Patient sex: M
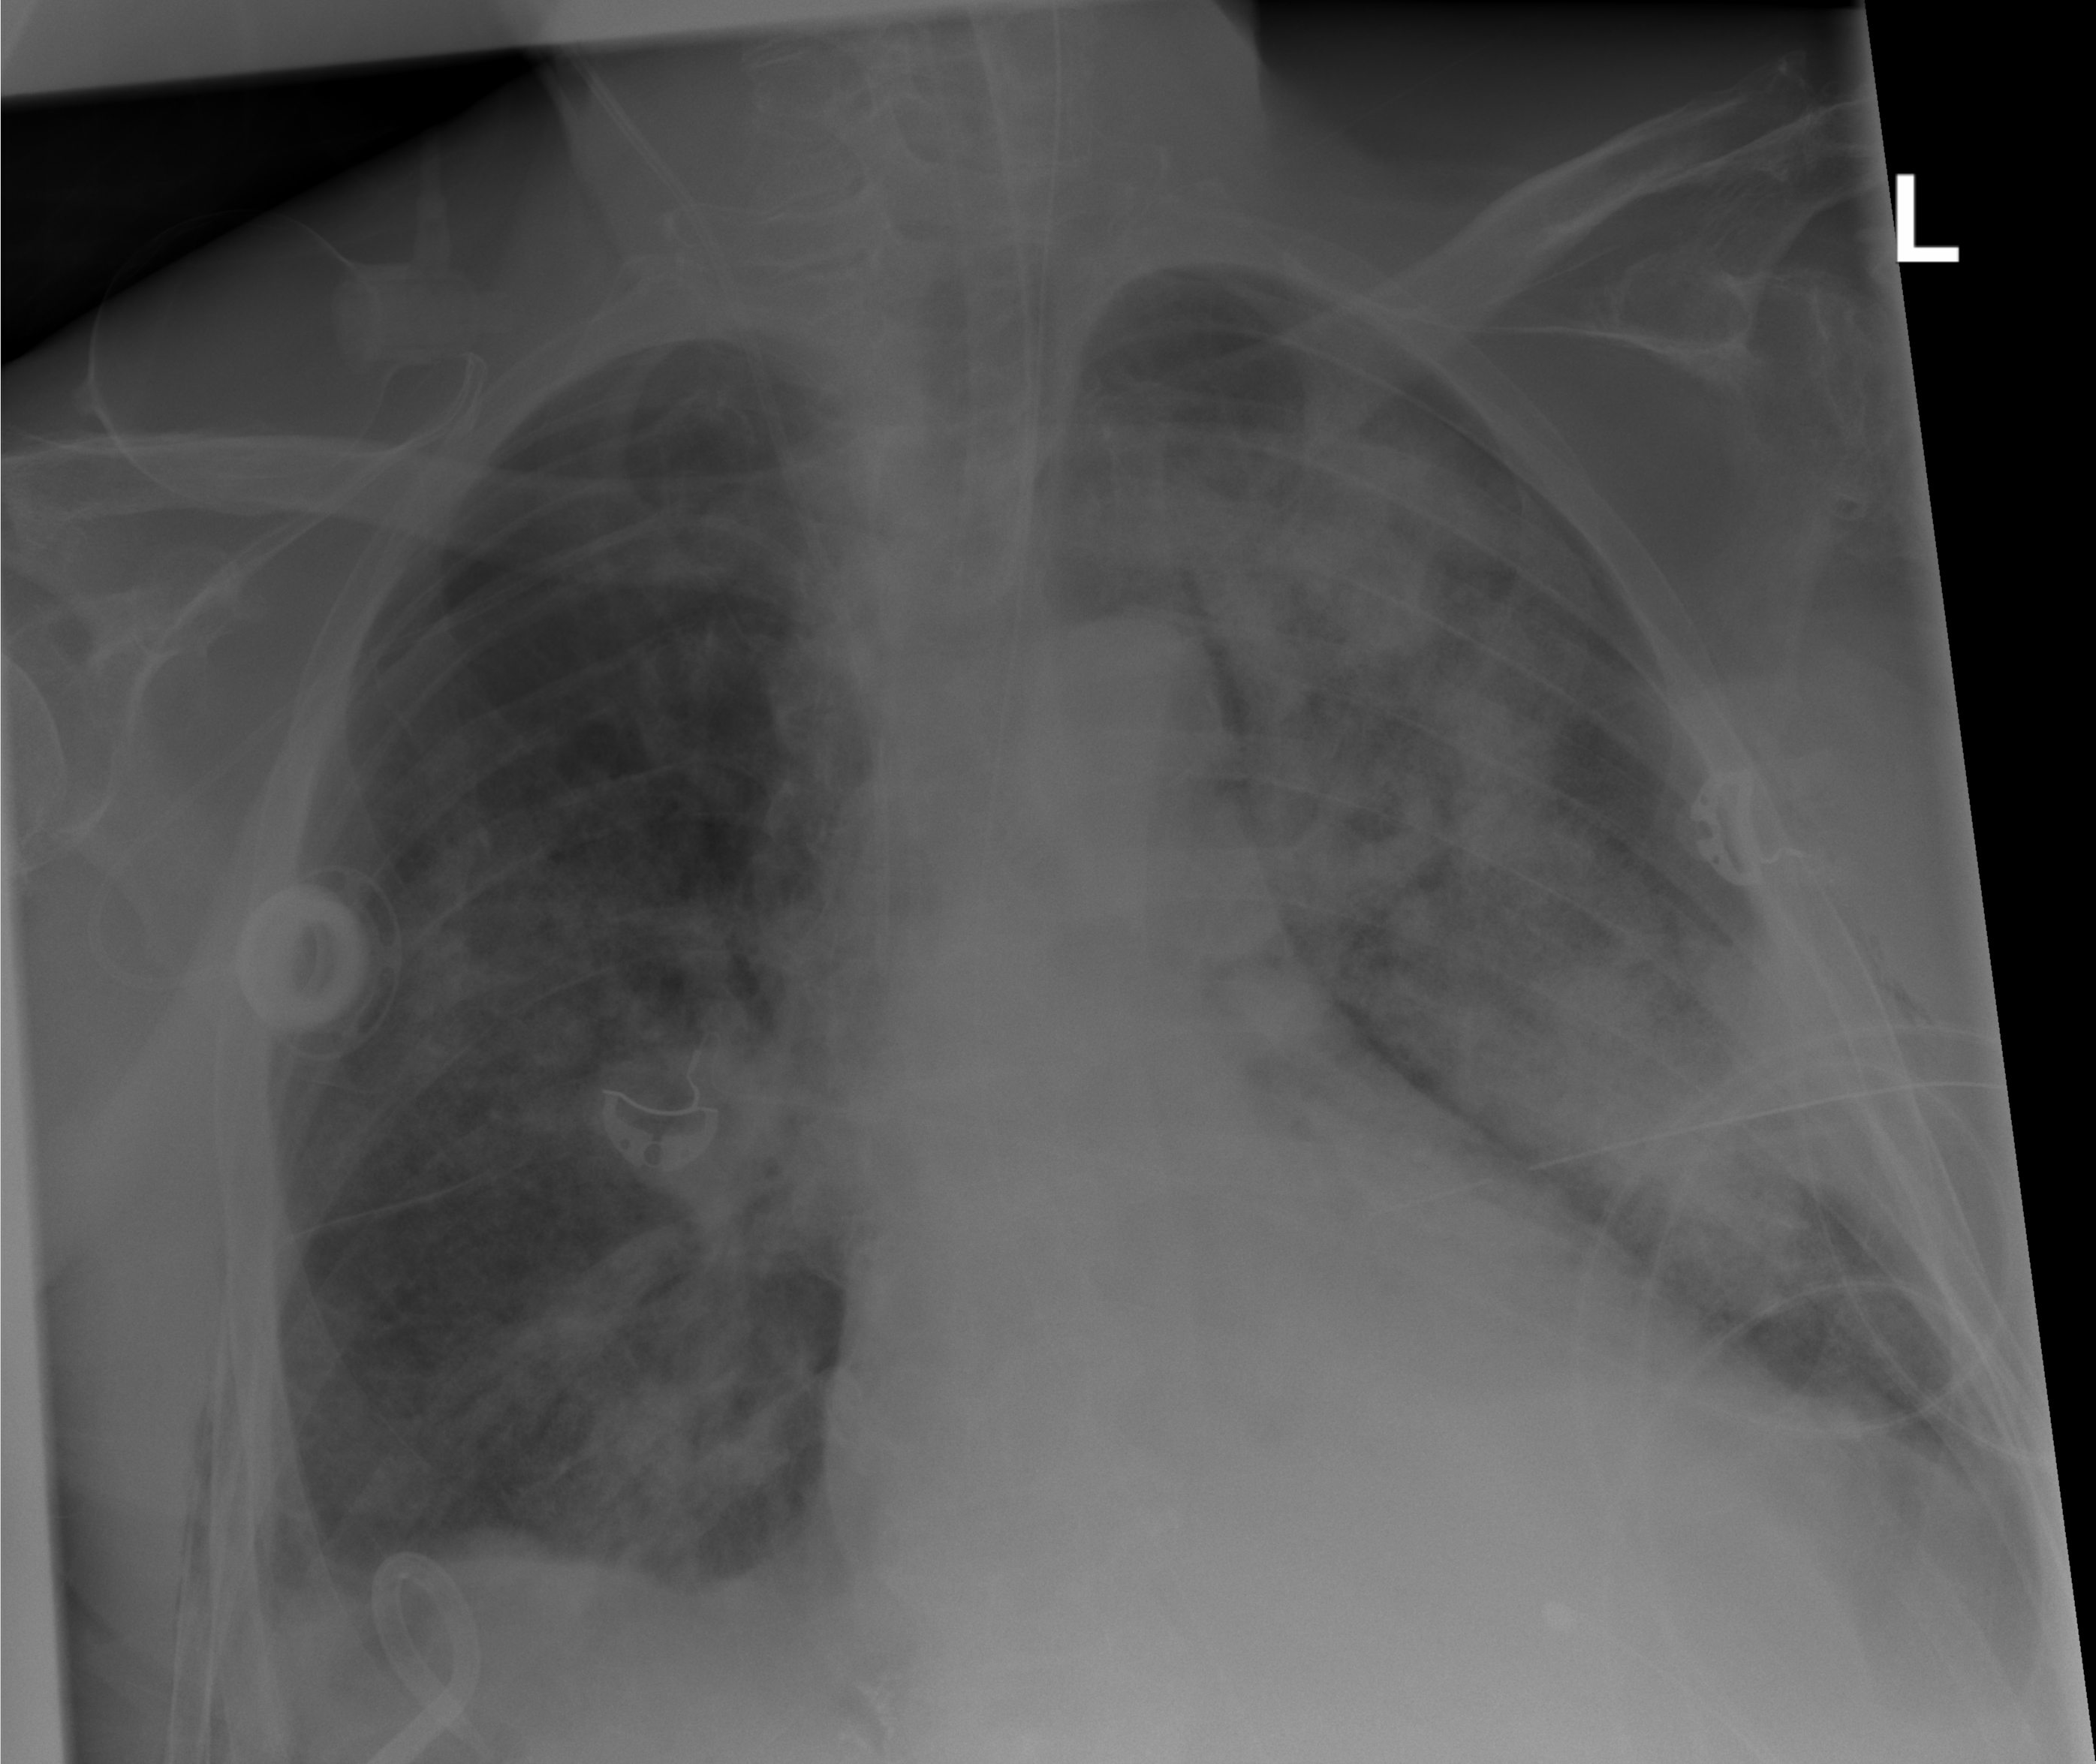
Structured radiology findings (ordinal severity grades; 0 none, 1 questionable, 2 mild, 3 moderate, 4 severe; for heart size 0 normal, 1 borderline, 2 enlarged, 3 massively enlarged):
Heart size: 0
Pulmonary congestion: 0
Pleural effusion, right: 2
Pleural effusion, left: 2
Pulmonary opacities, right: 3
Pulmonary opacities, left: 4
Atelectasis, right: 2
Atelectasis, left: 4